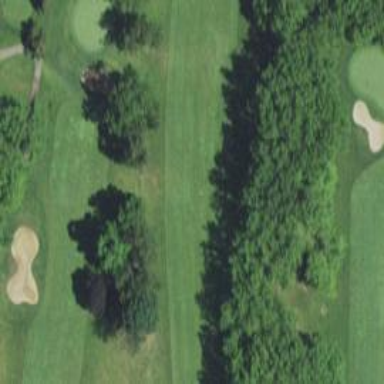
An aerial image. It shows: View of golf hole.